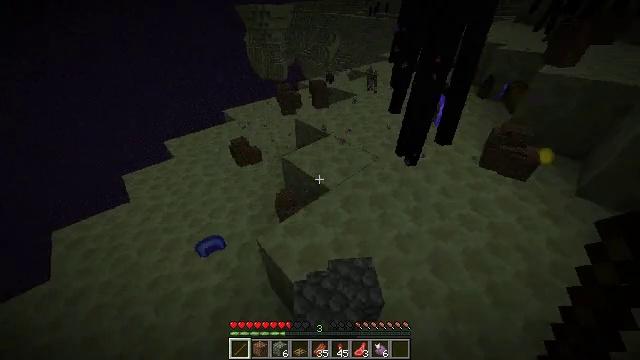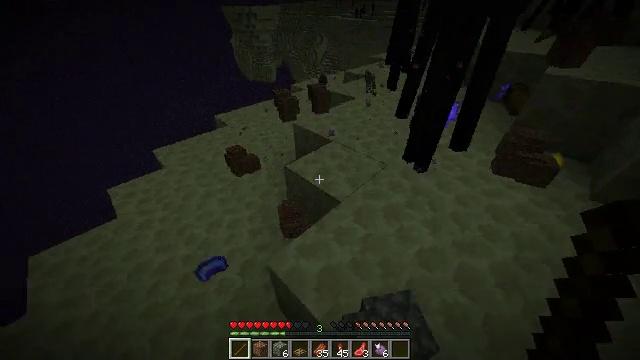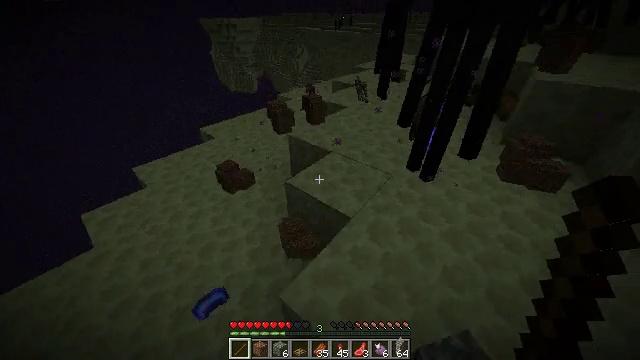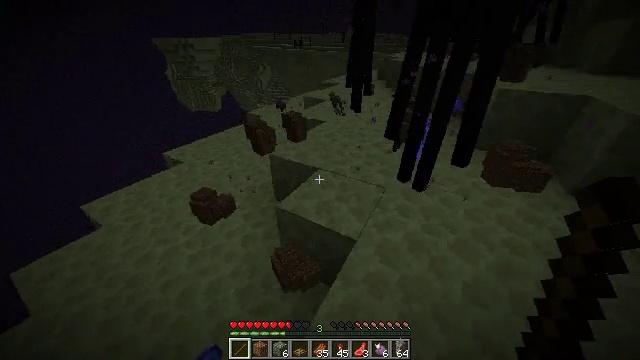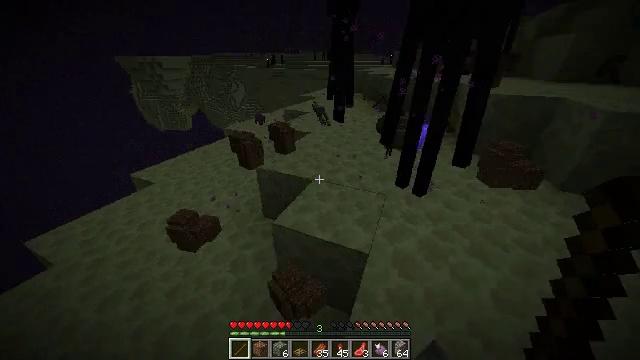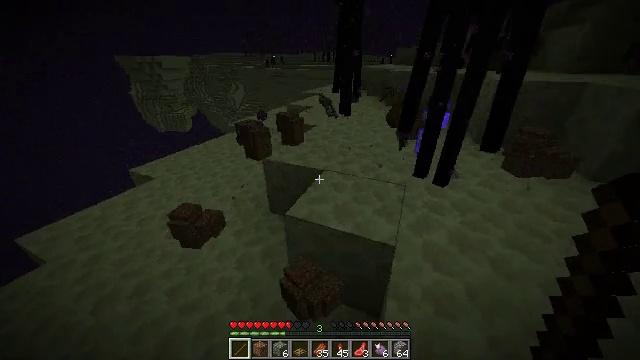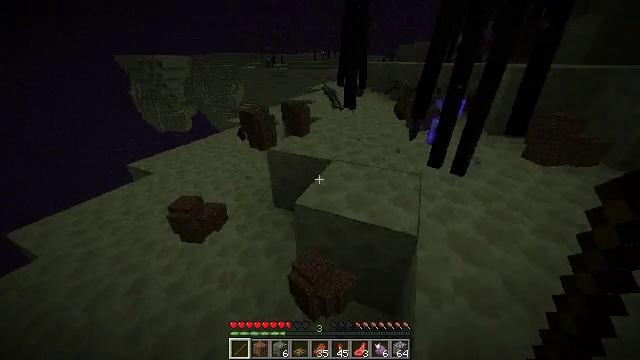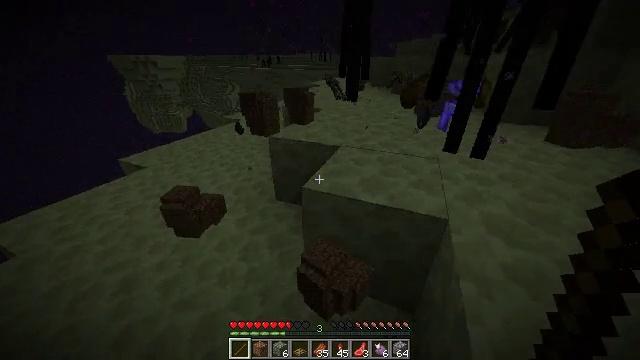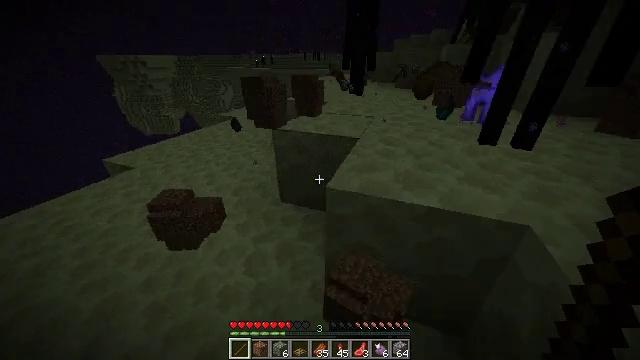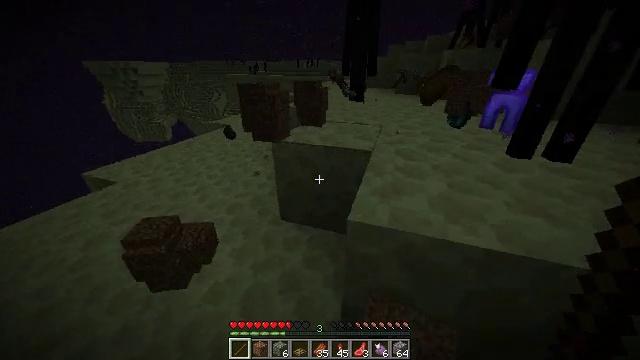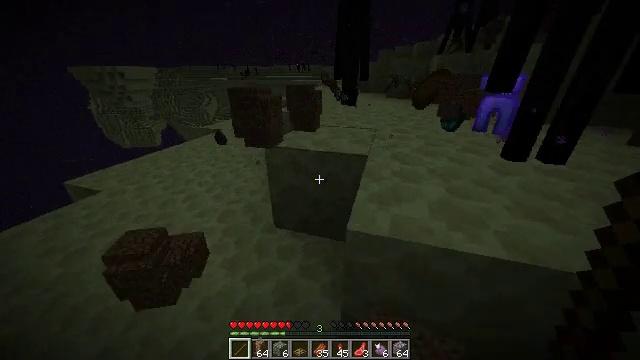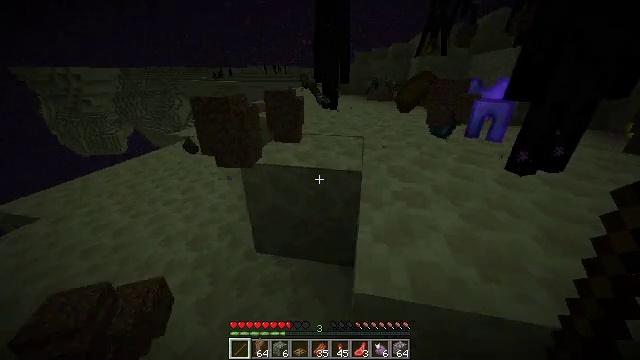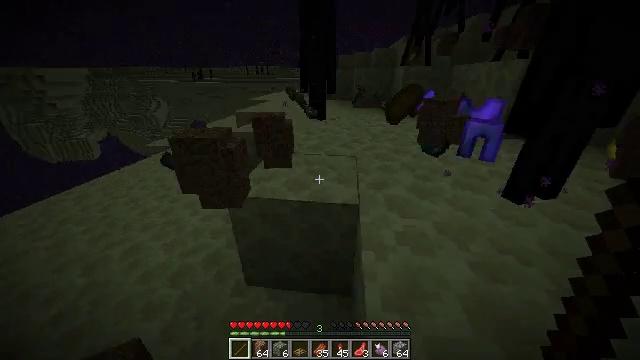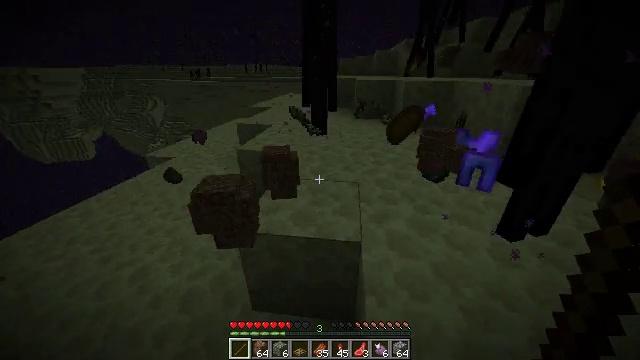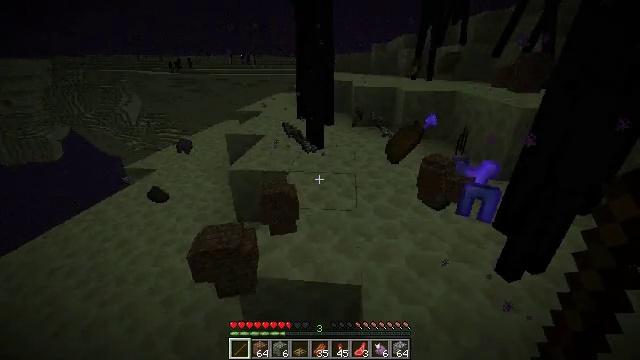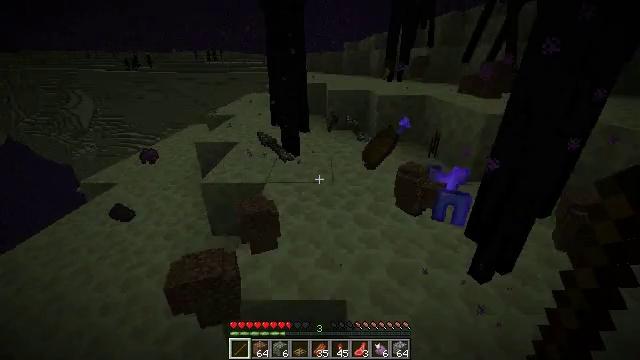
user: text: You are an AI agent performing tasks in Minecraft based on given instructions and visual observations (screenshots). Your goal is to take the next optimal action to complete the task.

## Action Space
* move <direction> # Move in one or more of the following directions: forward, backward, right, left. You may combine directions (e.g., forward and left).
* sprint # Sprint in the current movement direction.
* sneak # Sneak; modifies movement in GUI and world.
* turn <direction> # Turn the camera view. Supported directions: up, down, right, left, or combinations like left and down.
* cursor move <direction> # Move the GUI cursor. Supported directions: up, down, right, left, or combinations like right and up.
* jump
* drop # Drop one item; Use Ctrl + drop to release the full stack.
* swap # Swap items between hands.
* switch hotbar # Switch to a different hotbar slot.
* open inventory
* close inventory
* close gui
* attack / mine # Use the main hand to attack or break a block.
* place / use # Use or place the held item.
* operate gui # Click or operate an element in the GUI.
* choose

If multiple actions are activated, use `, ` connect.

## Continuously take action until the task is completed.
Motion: motion action
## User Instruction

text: Drop a mutton.
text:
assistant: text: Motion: move forward and move left, sprint, turn right
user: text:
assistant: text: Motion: move forward and move left, sprint, turn right and up
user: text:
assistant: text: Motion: move forward and move left, sprint, turn right and up
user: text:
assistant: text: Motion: move forward and move left, sprint, turn right and up
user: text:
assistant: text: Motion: move forward and move left, sprint
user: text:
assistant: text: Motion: move forward, sprint
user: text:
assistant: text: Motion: move forward, sprint
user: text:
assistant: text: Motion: move forward, sprint, turn right
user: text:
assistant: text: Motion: move forward, sprint, turn right and up
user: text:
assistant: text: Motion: move forward, sprint, turn right and up
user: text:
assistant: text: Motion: move forward, sprint, turn right
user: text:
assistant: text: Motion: move forward, sprint, turn right, jump
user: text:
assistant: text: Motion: move forward, sprint, jump
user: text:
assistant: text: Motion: move forward, sprint, turn right, jump
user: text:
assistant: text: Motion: move forward, sprint, turn right, jump
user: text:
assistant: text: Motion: move forward, sprint, turn right and down, jump
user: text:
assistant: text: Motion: move forward, sprint, turn right and down, jump
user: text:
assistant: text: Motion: move forward, sprint, turn right and down, jump
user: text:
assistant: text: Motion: move forward, sprint, turn right
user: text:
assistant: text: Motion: move forward, sprint, turn right
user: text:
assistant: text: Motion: move forward, sprint, turn right
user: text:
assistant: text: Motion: move forward, sprint
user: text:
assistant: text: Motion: move forward, sprint, jump
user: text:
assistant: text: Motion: move forward, sprint, jump
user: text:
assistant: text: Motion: move forward, sprint, turn left and down, jump
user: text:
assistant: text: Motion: move forward, sprint, jump
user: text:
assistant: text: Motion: move forward, sprint, jump
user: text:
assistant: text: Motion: move forward, sprint, turn right and down, jump
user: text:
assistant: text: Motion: move forward, sprint, turn right and down
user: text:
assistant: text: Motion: move forward, sprint, turn right